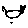
Label: cat